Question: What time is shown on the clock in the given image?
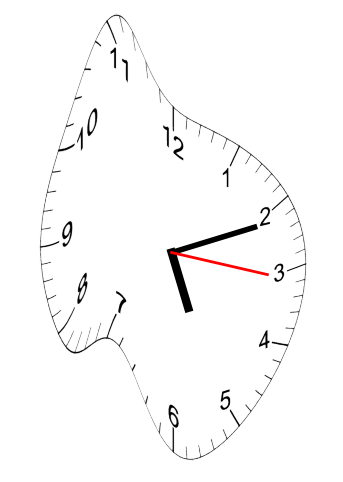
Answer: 05:11:16